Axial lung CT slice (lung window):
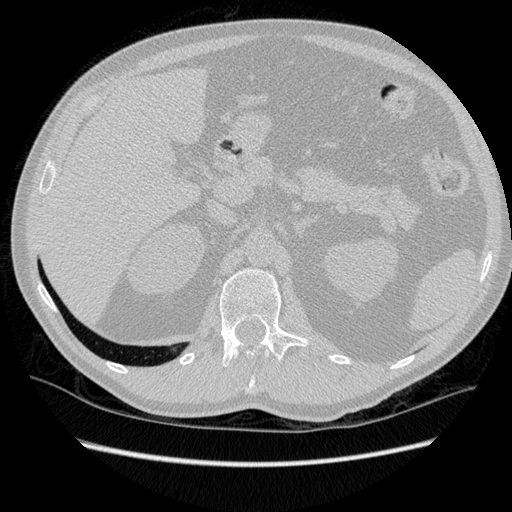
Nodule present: no